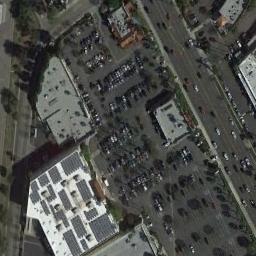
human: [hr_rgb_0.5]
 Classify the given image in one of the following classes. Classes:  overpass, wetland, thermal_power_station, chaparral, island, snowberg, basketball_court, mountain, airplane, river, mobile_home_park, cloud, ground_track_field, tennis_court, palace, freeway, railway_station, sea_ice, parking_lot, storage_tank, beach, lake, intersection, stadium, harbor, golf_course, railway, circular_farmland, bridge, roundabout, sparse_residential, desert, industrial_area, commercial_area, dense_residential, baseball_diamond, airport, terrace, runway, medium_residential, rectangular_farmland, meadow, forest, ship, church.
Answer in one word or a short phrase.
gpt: parking_lot